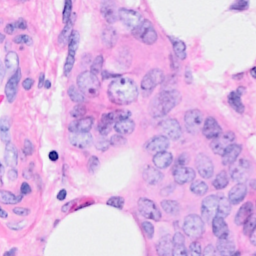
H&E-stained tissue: Breast